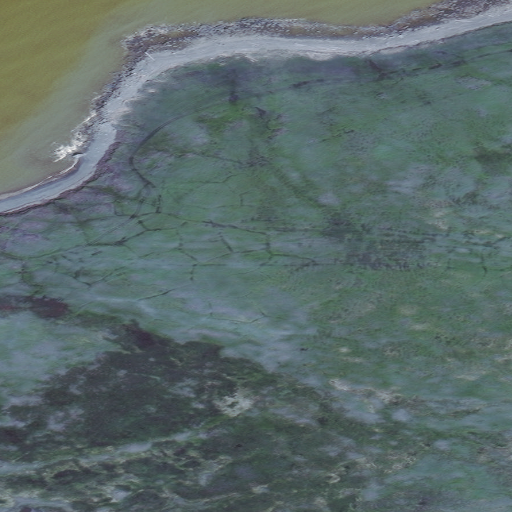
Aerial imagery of cape in Alaska named Kangighsak Point containing only unknown